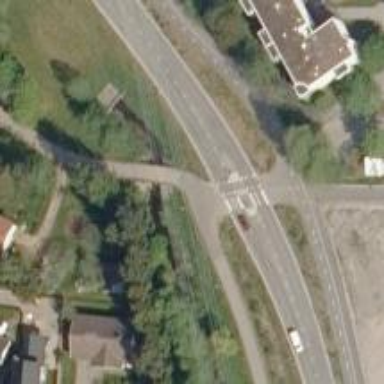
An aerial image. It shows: Asphalt cycleway.